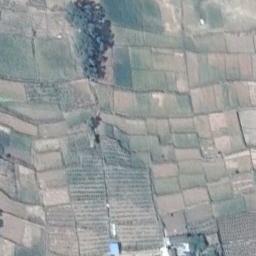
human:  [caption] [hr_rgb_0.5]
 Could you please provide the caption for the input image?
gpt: Many green plants are on the terrace .

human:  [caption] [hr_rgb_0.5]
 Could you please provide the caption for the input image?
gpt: Half of the terraces are full of crops, and the other half are empty .

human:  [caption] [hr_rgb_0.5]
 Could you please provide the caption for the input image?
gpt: There are several houses in a large layer of brown and green mixed terraces .

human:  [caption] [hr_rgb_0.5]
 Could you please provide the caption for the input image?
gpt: The bare and green terrace is next to some trees .

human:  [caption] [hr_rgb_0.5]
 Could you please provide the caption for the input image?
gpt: There are many green terraces and yellow ones .